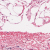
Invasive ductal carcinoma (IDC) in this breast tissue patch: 0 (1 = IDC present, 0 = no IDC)